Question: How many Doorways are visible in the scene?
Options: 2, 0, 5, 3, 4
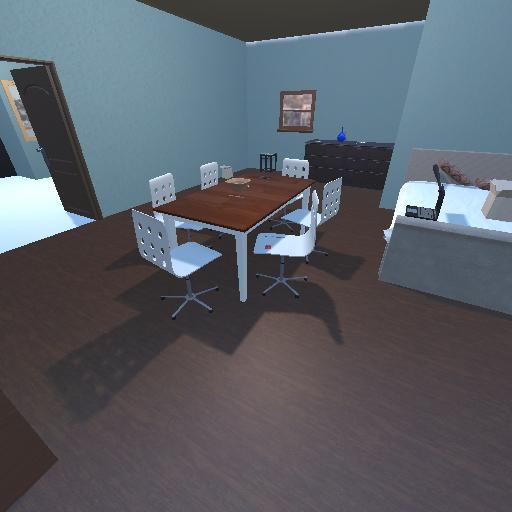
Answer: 2